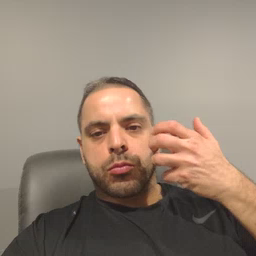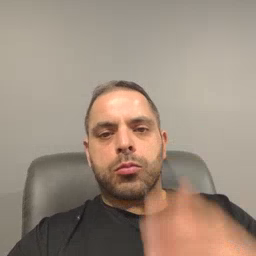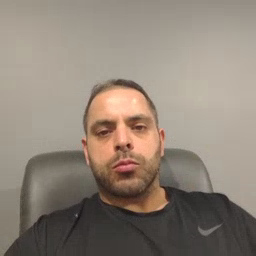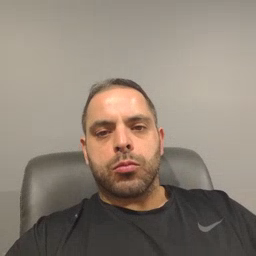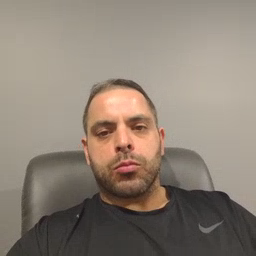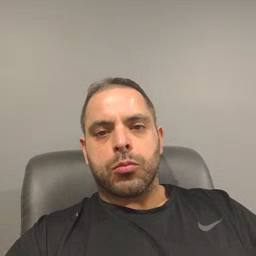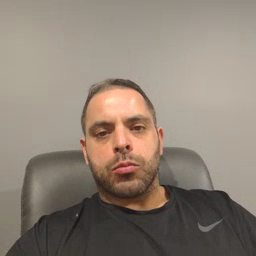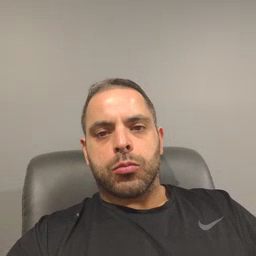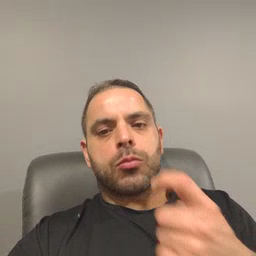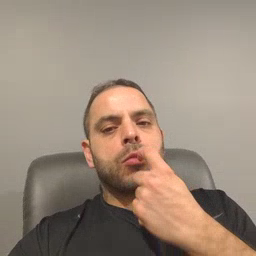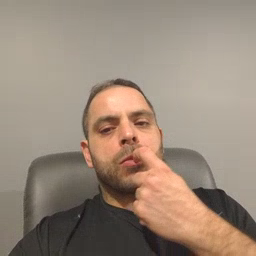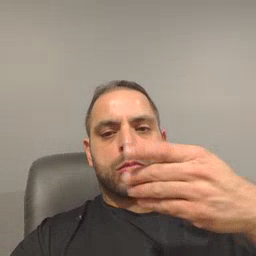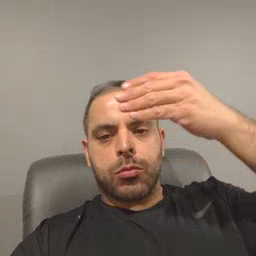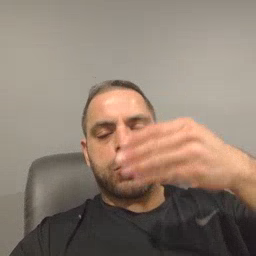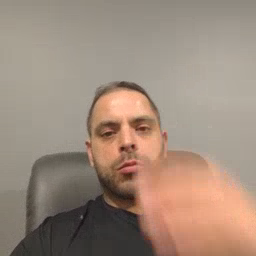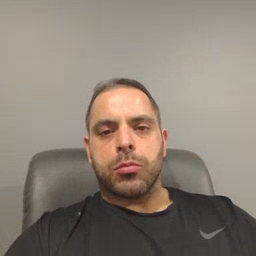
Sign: glasswindow